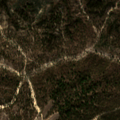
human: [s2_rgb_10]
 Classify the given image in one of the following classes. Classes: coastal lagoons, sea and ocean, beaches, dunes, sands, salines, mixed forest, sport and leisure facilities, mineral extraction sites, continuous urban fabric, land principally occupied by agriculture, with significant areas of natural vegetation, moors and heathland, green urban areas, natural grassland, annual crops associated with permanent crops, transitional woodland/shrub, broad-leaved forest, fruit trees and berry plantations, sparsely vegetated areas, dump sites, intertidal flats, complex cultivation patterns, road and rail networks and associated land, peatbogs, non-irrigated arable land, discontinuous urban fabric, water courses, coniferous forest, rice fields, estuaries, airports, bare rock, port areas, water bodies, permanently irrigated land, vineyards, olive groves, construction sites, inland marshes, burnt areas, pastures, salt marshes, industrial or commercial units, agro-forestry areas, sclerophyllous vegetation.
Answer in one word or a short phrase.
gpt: permanently irrigated land, broad-leaved forest